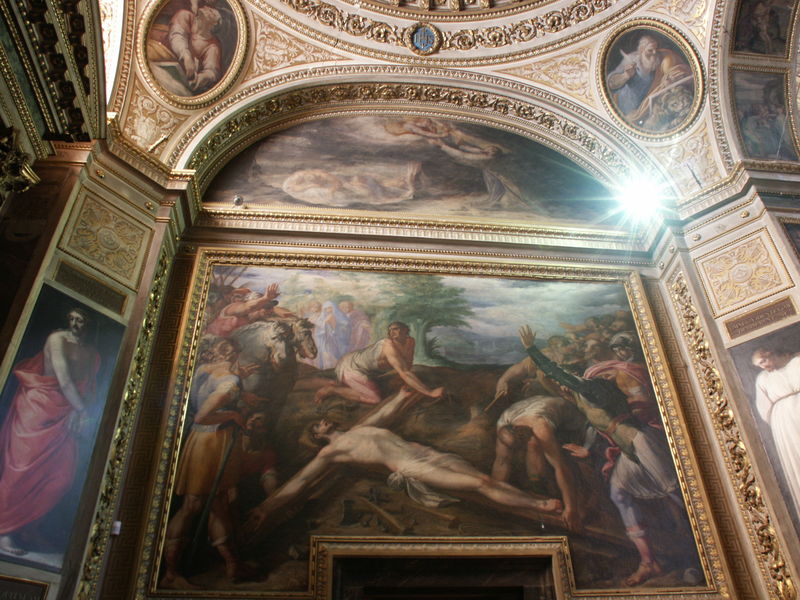
Titel: Ausstattung der zweiten Kapelle auf der Südseite von Il Gesù in Rom
Künstler: Pietro Gagliardi
Standort: Rom, Il Gesù (EU - I - Latium)
Schlagwörter: baum, gemälde, hand, himmel, mann, nackt, weiß, menschen, frau, licht, männer, tür, rot, tuch, ornament, bart, wand, barock, mensch, rahmen, kirche, gold, decke, innen, oval, pferd, bilder, bogen, pilaster, rundbogen, kuppel, ornamente, wandgemälde, wandmalerei, stuck, kreuz, religion, kranz, werkzeug, christus, jesus, kreuzigung, leiden, schmerz, fresken, kapelle, fresko, gegenlicht, medaillons, bogenfeld, christ, schächer, apostel, passion, jesuiten, klage, verrat, strahler, oferd, lampenlicht